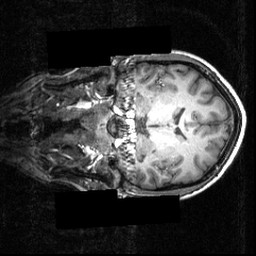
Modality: T1w
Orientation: coronal
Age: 25
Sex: female
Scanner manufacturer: siemens
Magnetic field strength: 3.951 T
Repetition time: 1.5 s
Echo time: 0.00335 s